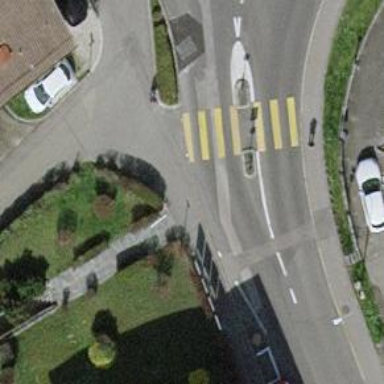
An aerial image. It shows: Uncontrolled crossing with zebra marking and island.